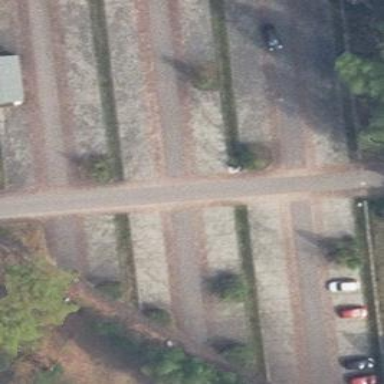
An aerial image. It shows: Parking area with surface.